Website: apple
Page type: cross-sells
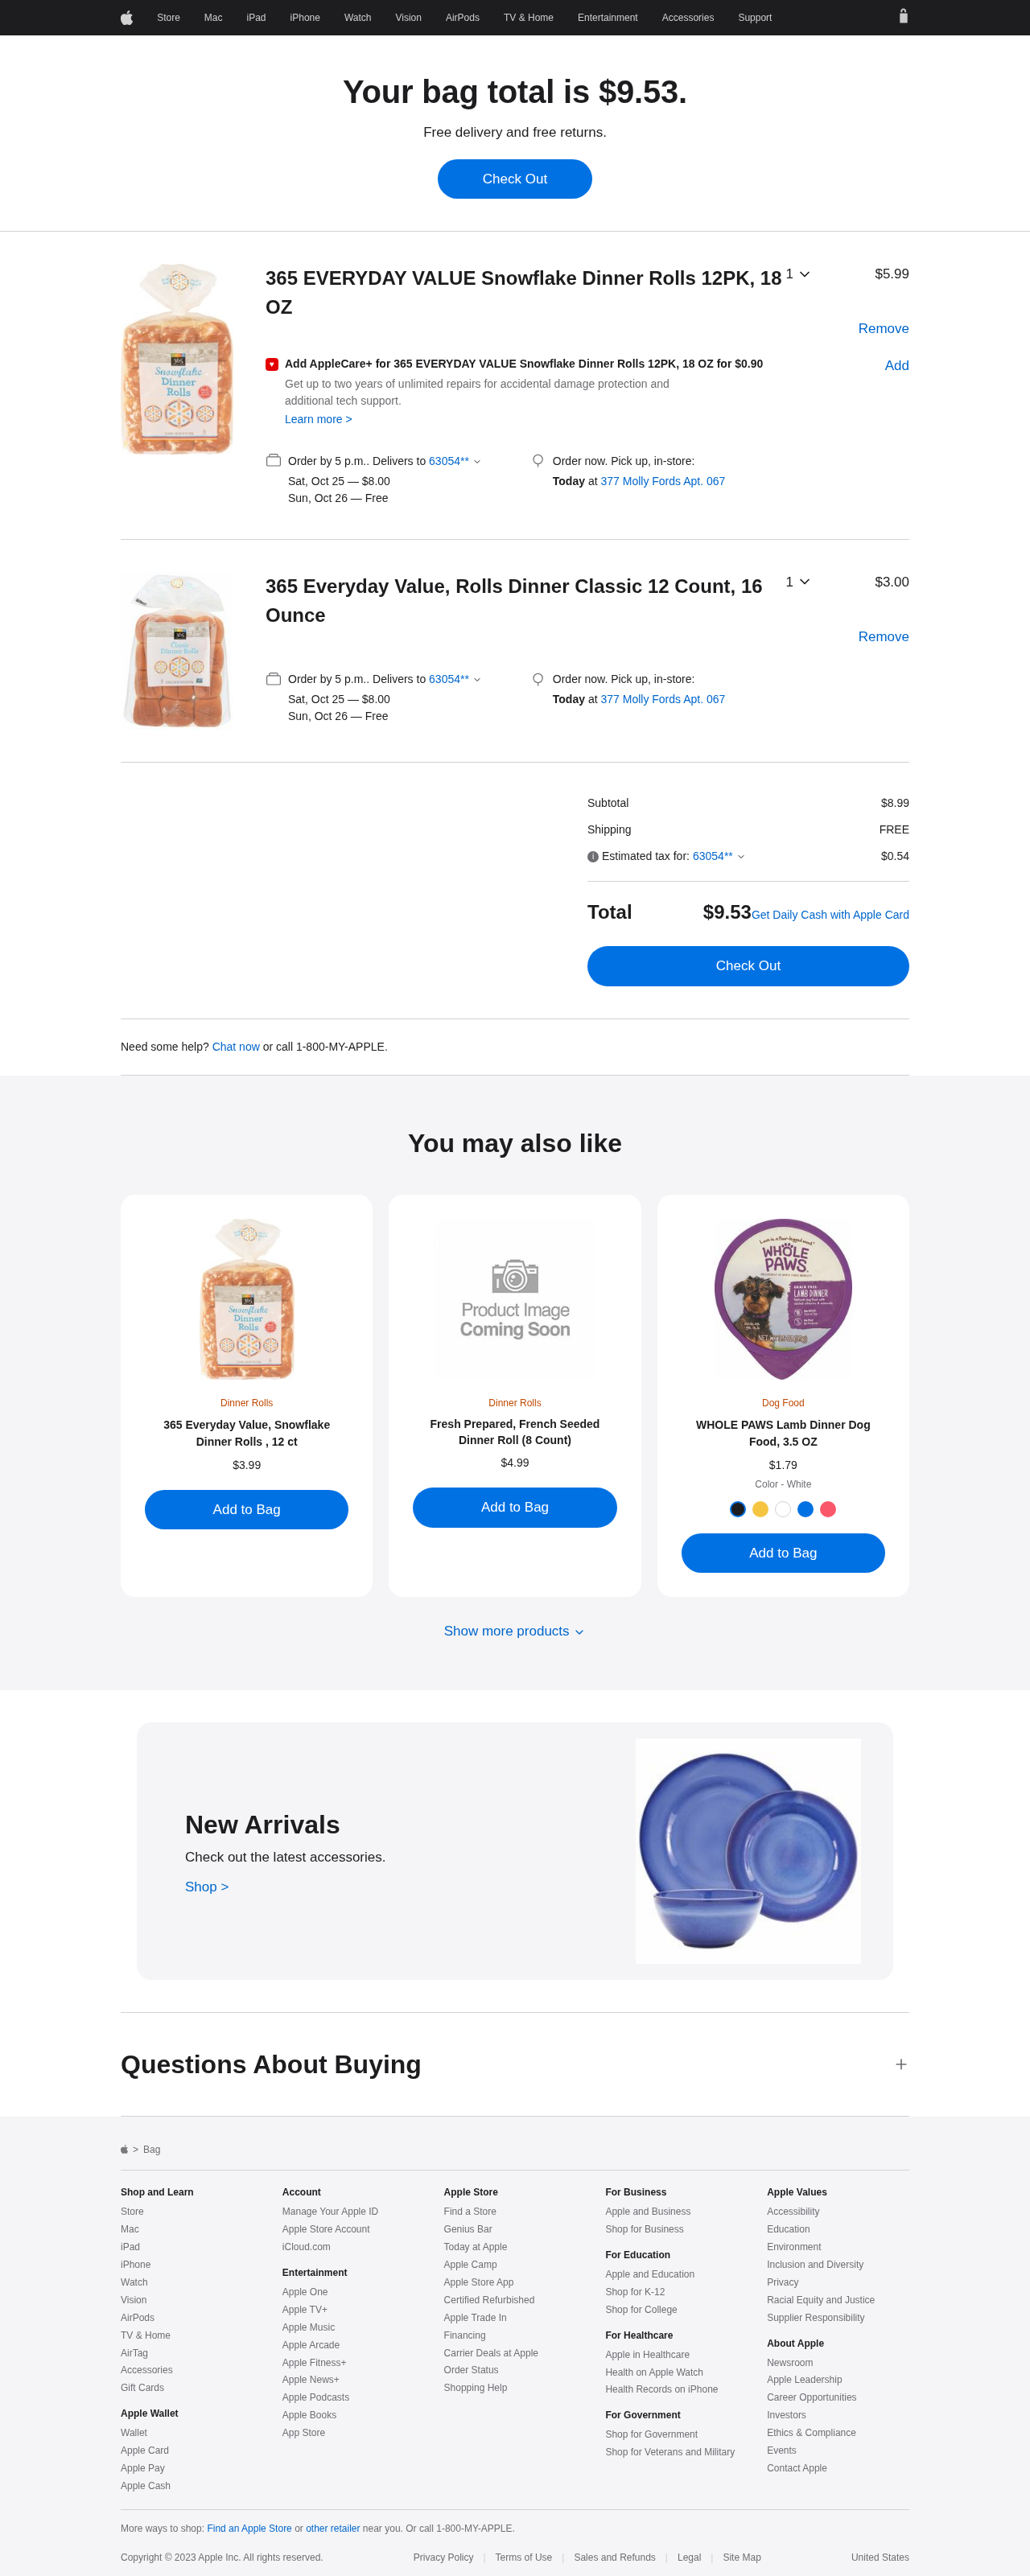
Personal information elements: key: PII_LOCATION1_STREET
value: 377 Molly Fords Apt. 067
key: PII_POSTCODE
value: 63054
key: PII_POSTCODE_FULL
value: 63054
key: PII_POSTCODE_NUMERIC
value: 63054
Product elements: key: PRODUCT1_NAME
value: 365 EVERYDAY VALUE Snowflake Dinner Rolls 12PK, 18 OZ
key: PRODUCT1_PRICE
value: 5.99
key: PRODUCT1_QUANTITY
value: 1
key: PRODUCT2_NAME
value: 365 Everyday Value, Rolls Dinner Classic 12 Count, 16 Ounce
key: PRODUCT2_PRICE
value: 3
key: PRODUCT2_QUANTITY
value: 1
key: PRODUCT3_ITEM_CATEGORY
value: Dinner Rolls
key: PRODUCT3_NAME
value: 365 Everyday Value, Snowflake Dinner Rolls , 12 ct
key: PRODUCT3_PRICE
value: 3.99
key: PRODUCT4_ITEM_CATEGORY
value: Dinner Rolls
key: PRODUCT4_NAME
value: Fresh Prepared, French Seeded Dinner Roll (8 Count)
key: PRODUCT4_PRICE
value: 4.99
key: PRODUCT5_ITEM_CATEGORY
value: Dog Food
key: PRODUCT5_NAME
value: WHOLE PAWS Lamb Dinner Dog Food, 3.5 OZ
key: PRODUCT5_PRICE
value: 1.79
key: PRODUCT1_NAME2
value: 365 EVERYDAY VALUE Snowflake Dinner Rolls 12PK, 18 OZ
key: PRODUCT1_APPLECARE_PRICE
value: $0.90
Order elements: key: ORDER_TOTAL
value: $9.53
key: ORDER_DELIVERY_DATE
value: Sat, Oct 25
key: ORDER_DELIVERY_DATE2
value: Sun, Oct 26
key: ORDER_DELIVERY_DATE3
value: Sat, Oct 25
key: ORDER_DELIVERY_DATE4
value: Sun, Oct 26
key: ORDER_SUBTOTAL
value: $8.99
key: ORDER_SHIPPING_COST
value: FREE
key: ORDER_TAX
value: $0.54
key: ORDER_TOTAL2
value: $9.53